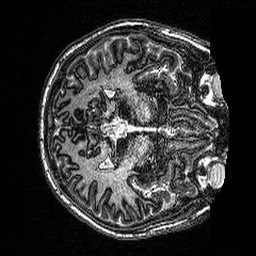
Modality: MP2RAGE
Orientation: axial
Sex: male
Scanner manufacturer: siemens
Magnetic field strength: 3 T
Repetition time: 5 s
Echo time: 0.00292 s